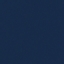
Label: SeaLake